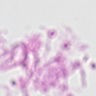
Metastatic tissue present: no